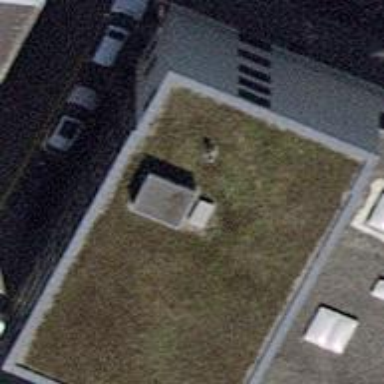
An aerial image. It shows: Part of building is shown in the image.